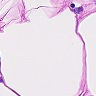
Metastatic tissue present: no